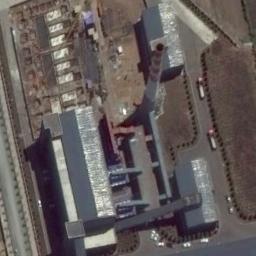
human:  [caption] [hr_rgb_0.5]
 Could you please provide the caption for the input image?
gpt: Here are three thermal power stations that are smoking, two of which are larger than the other one .

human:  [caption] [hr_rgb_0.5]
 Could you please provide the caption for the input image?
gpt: Plant and machinery in a thermal power station with a chimney .

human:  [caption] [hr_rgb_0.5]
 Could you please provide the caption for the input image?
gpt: Many buildings of different shapes and sizes are beside the thermal power station .

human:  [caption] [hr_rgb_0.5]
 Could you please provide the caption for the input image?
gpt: The thermal power station is on the bare land next to some buildings .

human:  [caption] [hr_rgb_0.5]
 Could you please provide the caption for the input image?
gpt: There are some buildings and a chimney on the thermal power station .